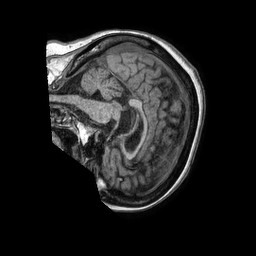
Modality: T1w
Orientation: sagittal
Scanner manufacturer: philips
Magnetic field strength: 1.5 T
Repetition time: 0.007606 s
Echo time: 0.003474 s